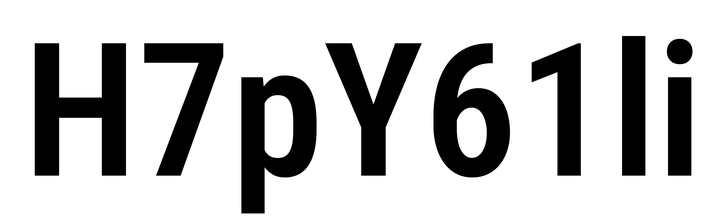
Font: Roboto_Condensed_SemiBold